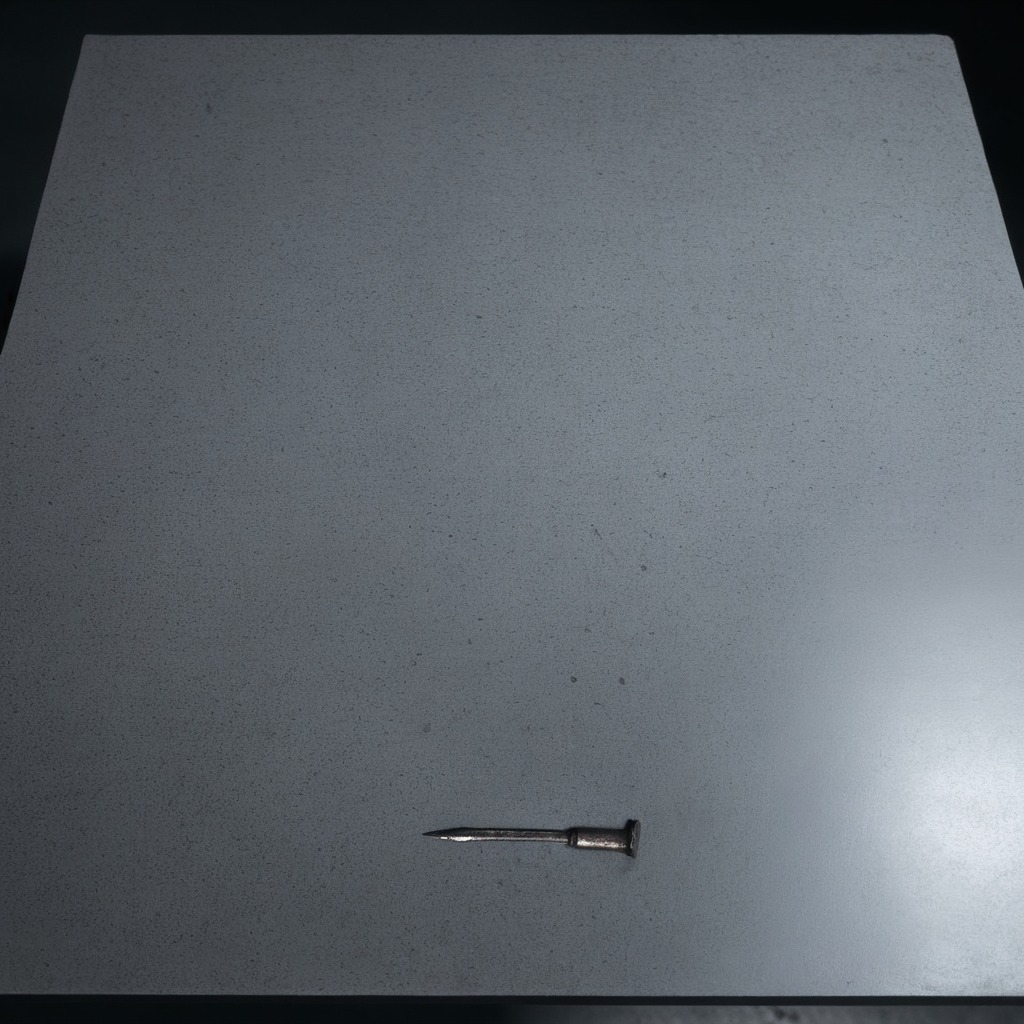
A nail is lying on a clean granite table inside a workshop at night dim ambient light soft shadows worn but